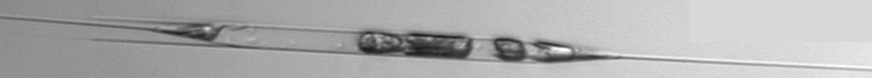
Label: Rhizosolenia